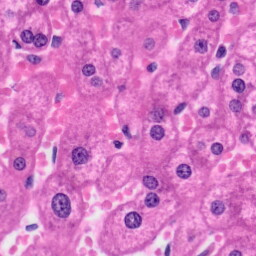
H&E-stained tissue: Liver